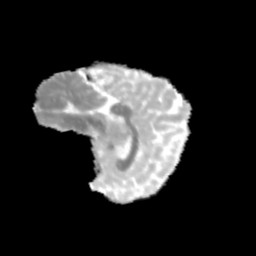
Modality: MD
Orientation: sagittal
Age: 12
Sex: female
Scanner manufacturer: siemens
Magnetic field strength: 3 T
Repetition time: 3.8 s
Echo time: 0.07 s